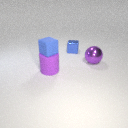
large purple rubber cylinder to the left of small blue metal cube